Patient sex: M
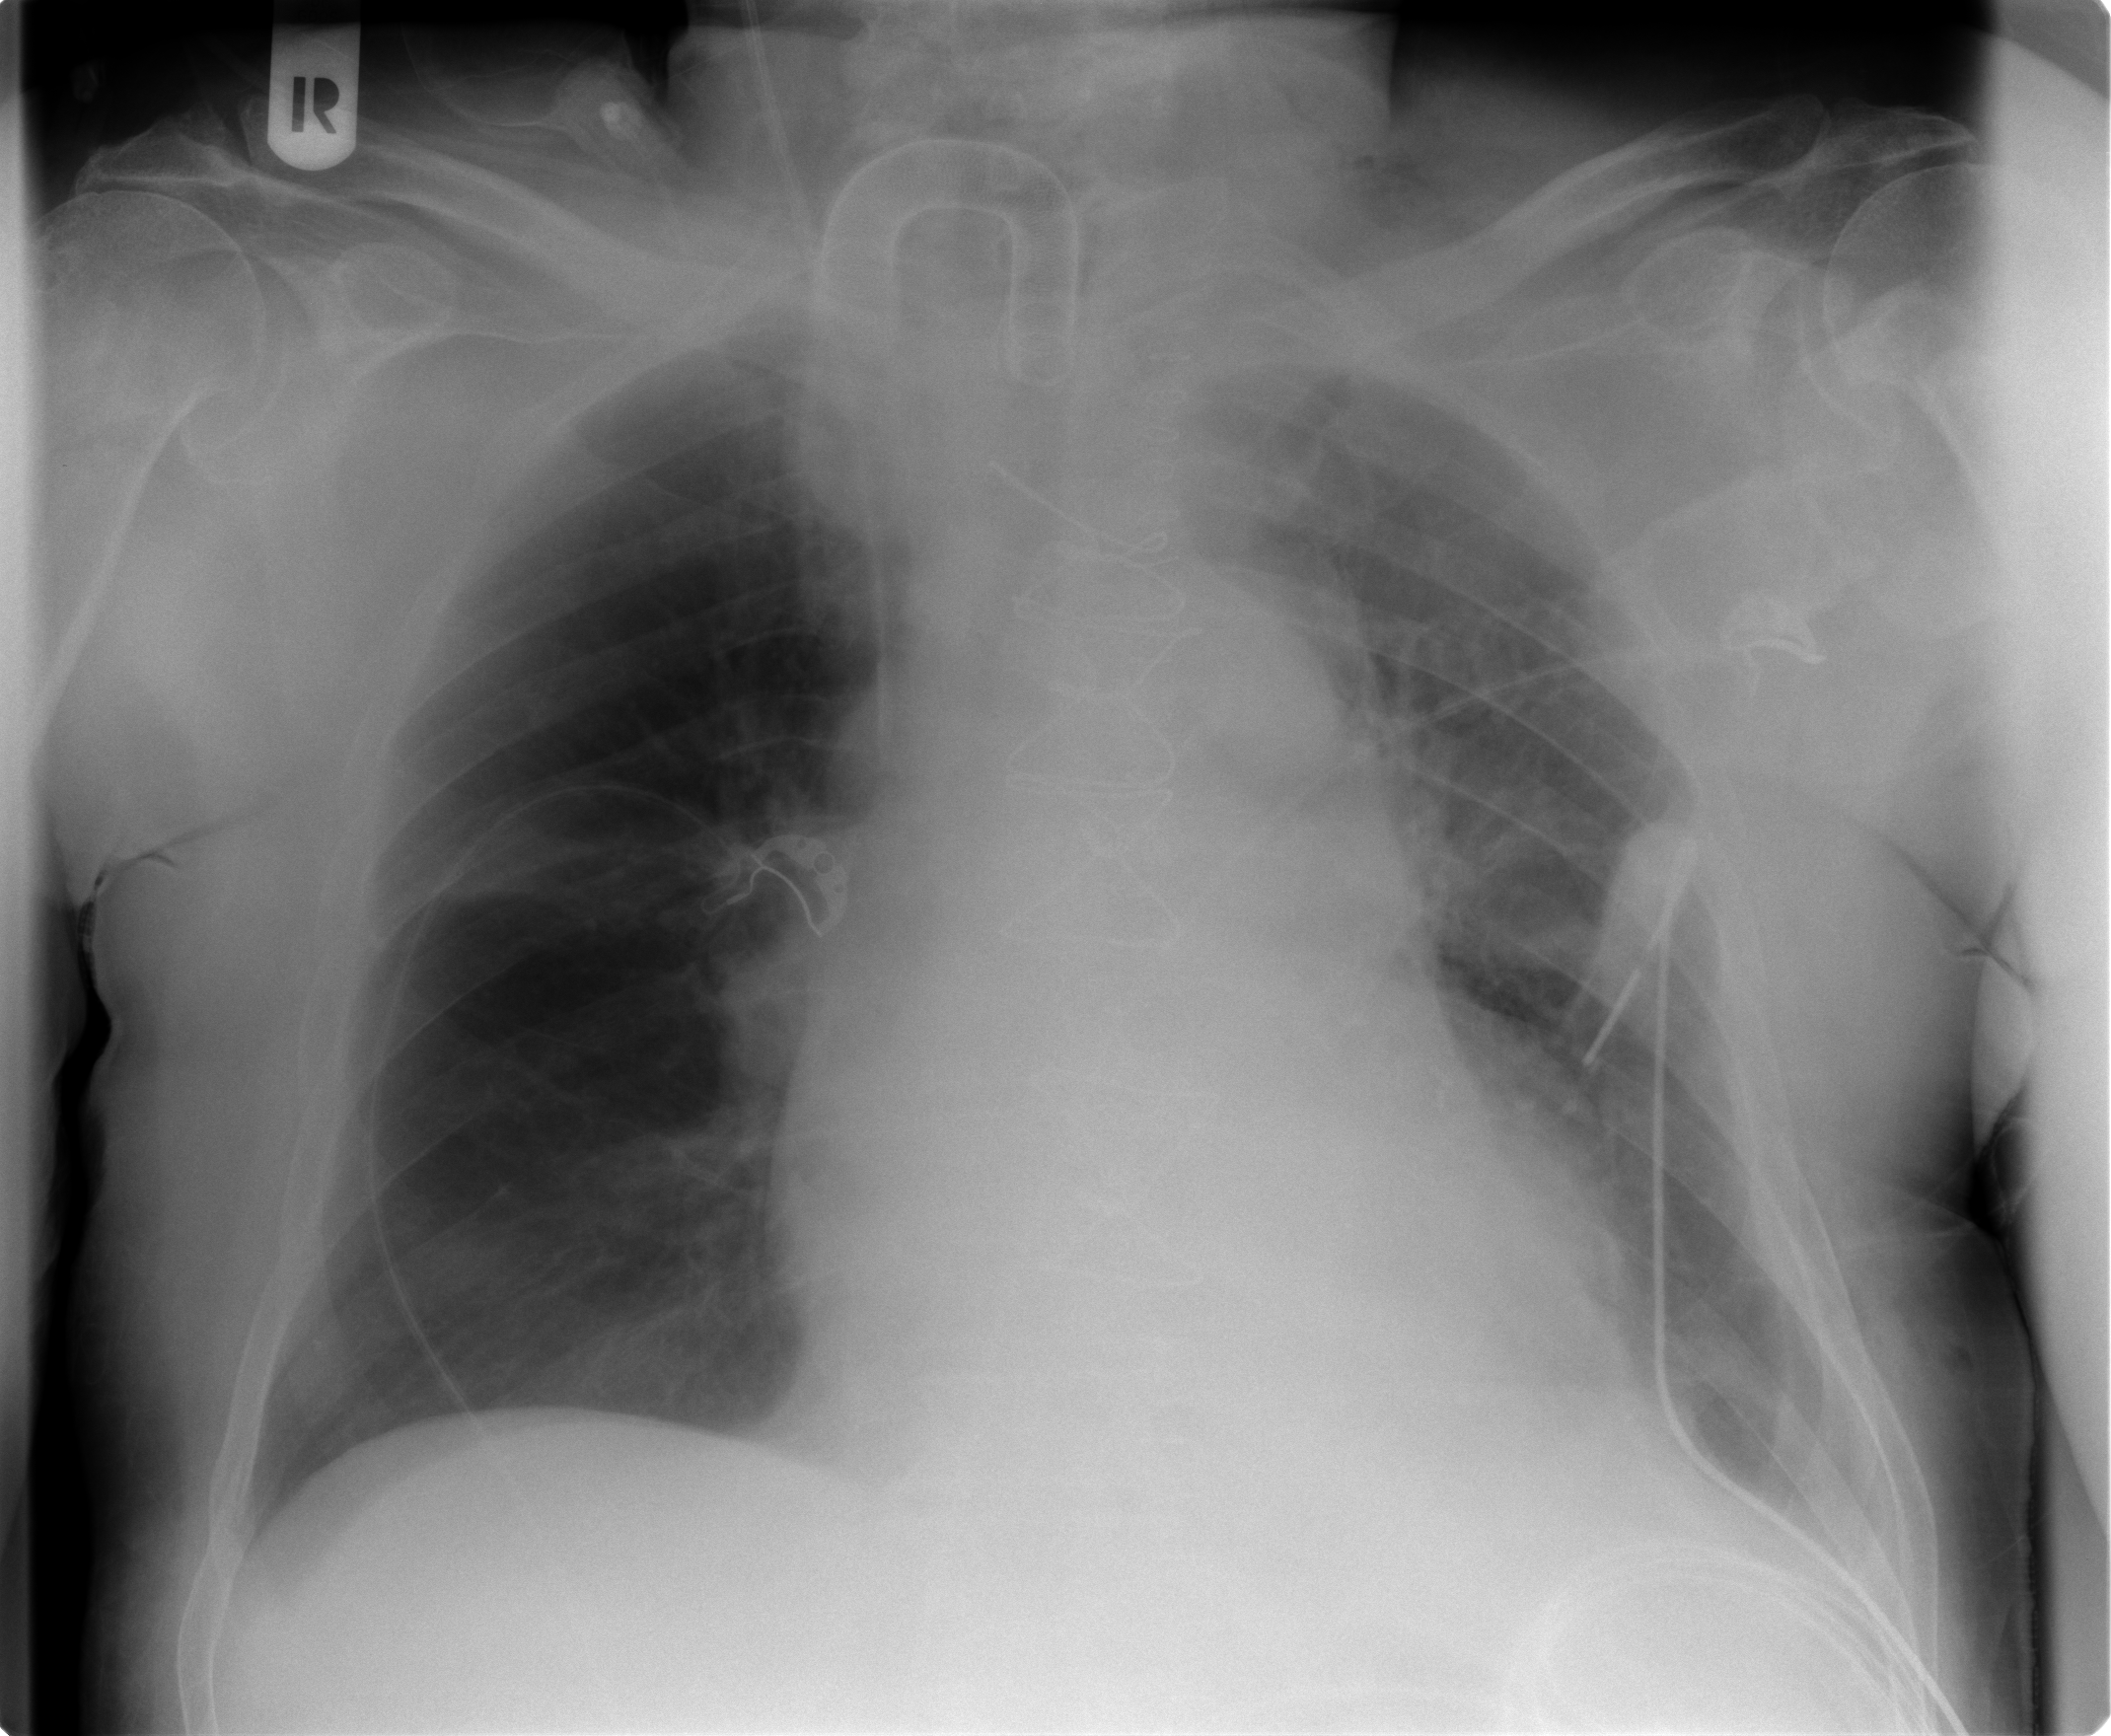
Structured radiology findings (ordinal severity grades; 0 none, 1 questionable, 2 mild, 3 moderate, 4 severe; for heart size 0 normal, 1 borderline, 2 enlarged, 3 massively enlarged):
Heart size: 2
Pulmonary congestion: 2
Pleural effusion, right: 0
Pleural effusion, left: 2
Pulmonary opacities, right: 0
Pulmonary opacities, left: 1
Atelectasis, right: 0
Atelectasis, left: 2